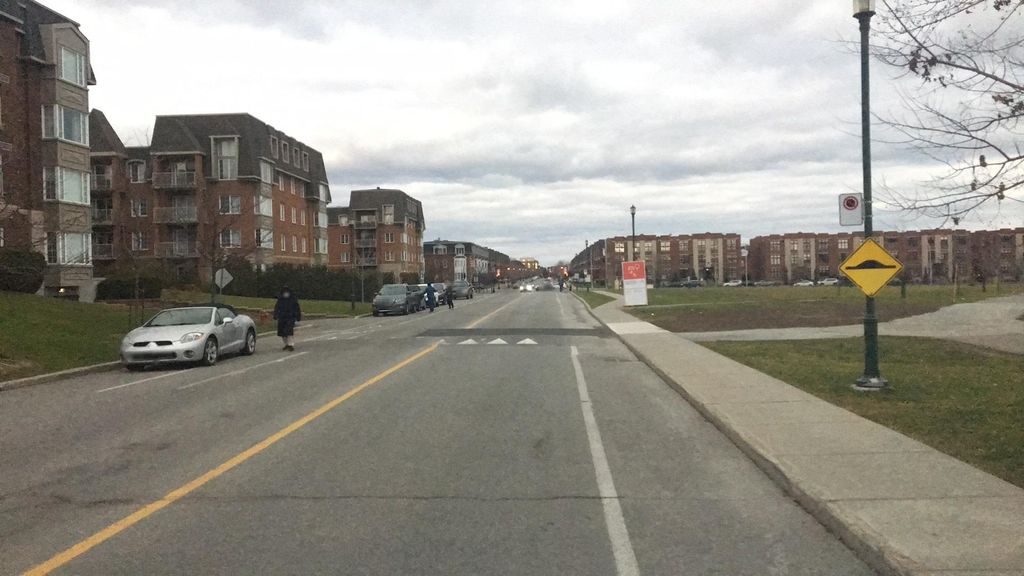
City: montreal